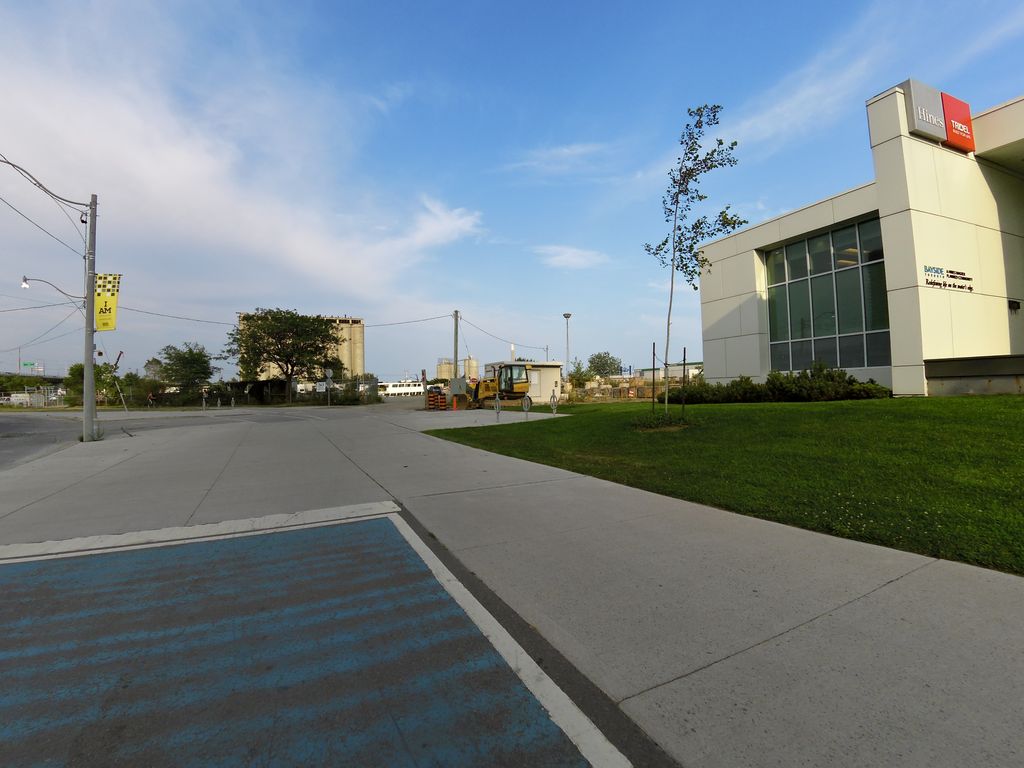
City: toronto